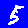
Digit: 5